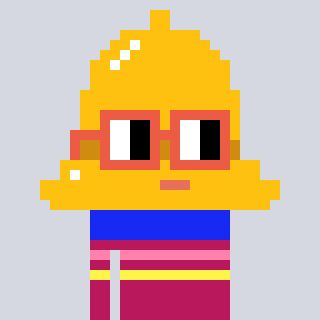
a pixel art character with square orange glasses, a bell-shaped head and a darkpink-colored body on a cool background